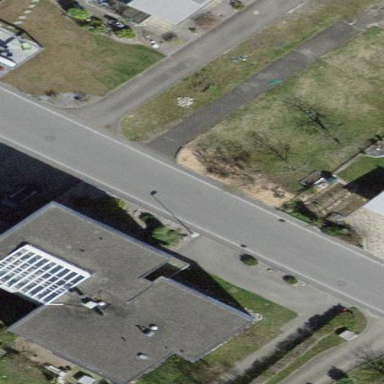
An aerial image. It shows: Building with flat roof.